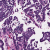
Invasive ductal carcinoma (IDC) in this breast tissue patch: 1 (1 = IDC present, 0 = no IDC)